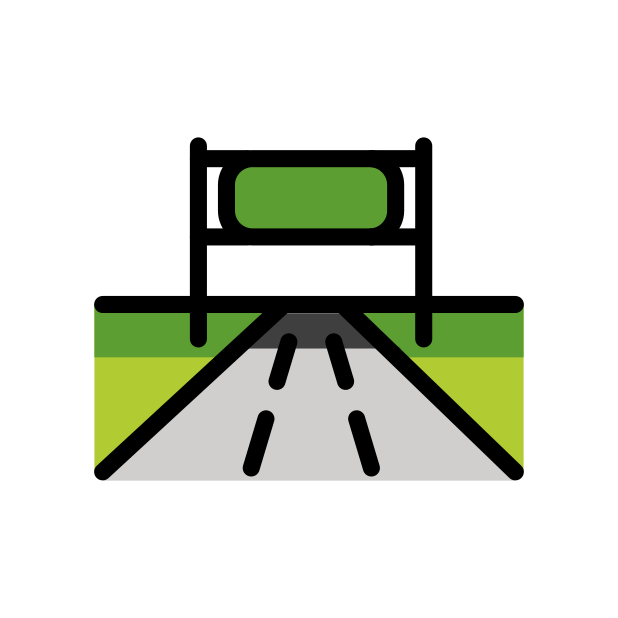
motorway